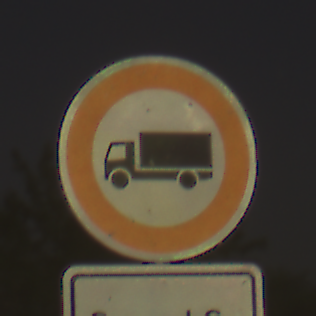
Verkehrszeichen: VerbotFuerKraftfahrzeugeUeberDreiKommaFuenfTonnen
Zusatzzeichen unten: ZeitangabenMitBeschraenkungAufWochentage8
Umgebung: Outdoor, Nature
Tageszeit: Night
Wetter: Clear
Licht: Natural
Jahreszeit: NotSpecified
Kontrast: HighContrast